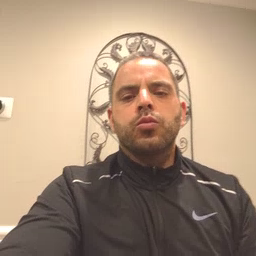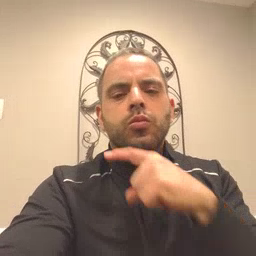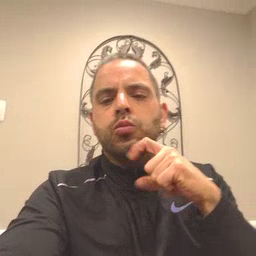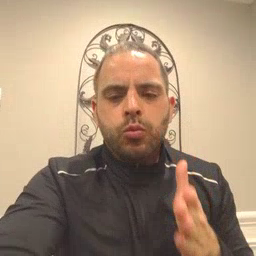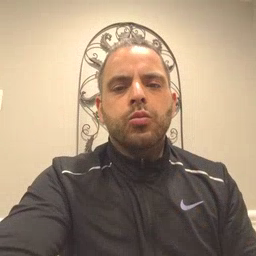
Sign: dryer